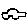
Label: car